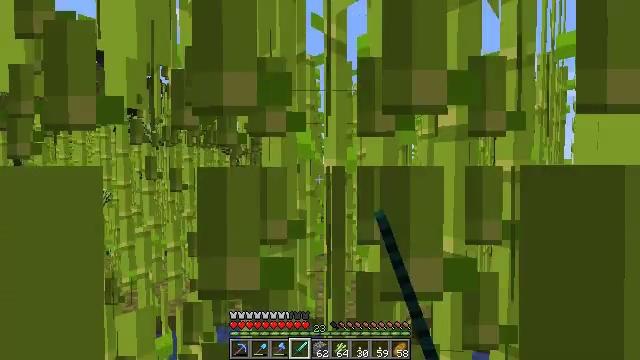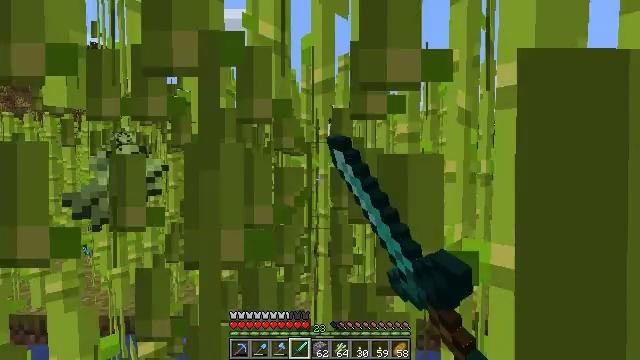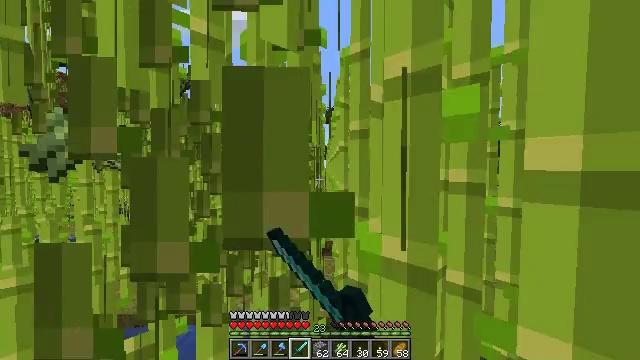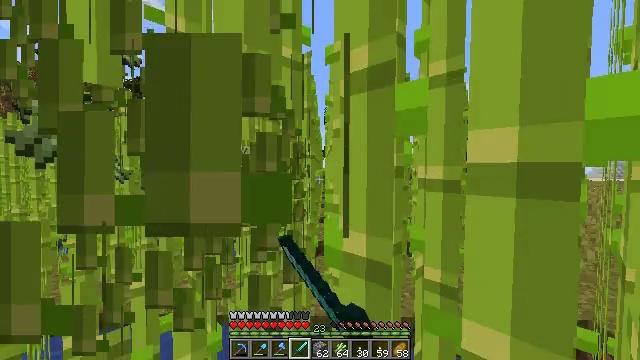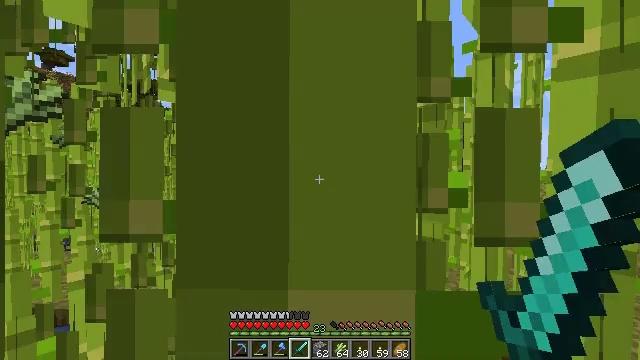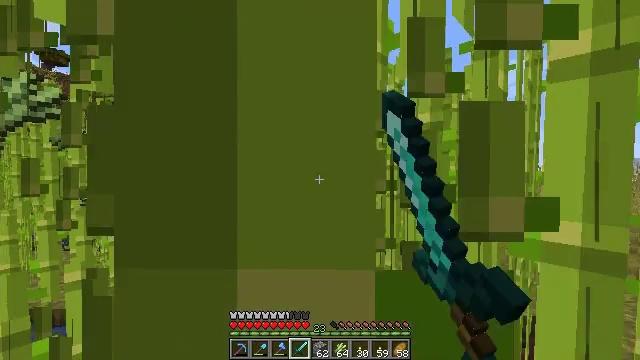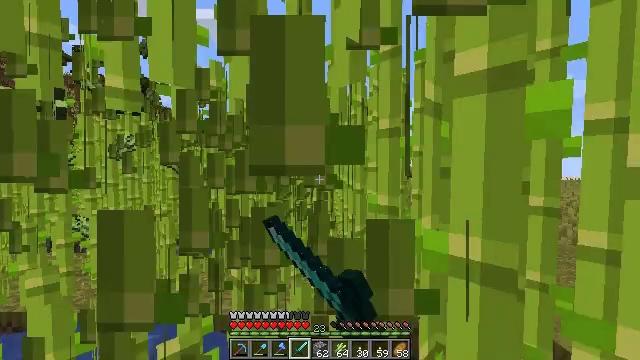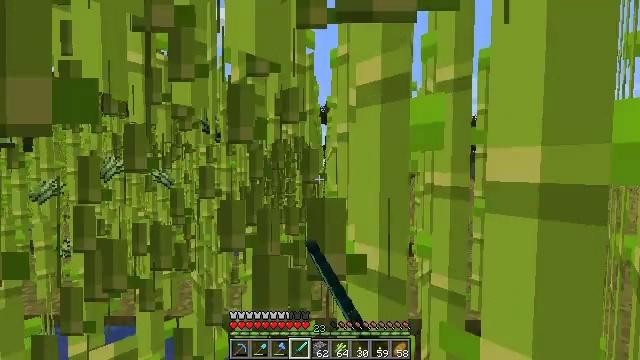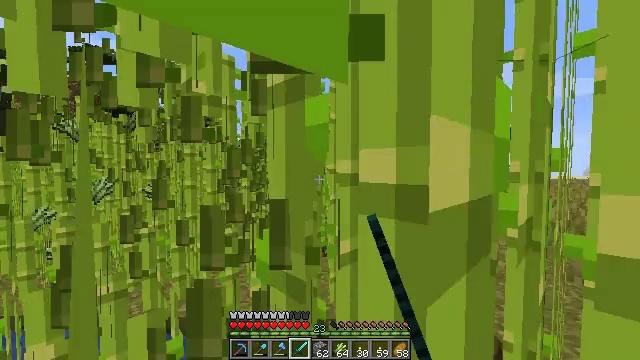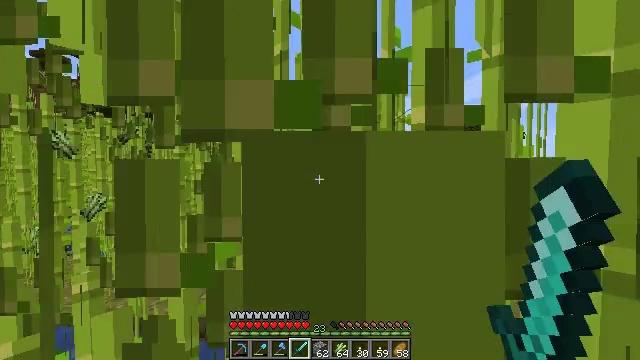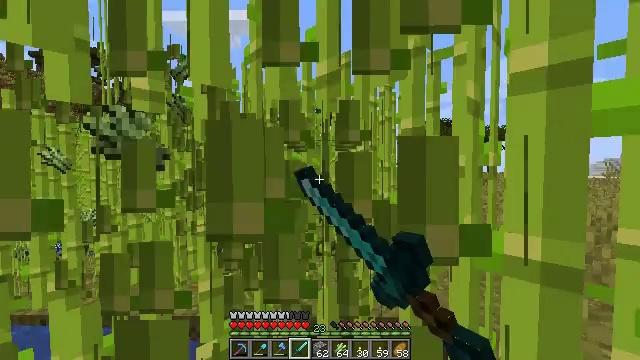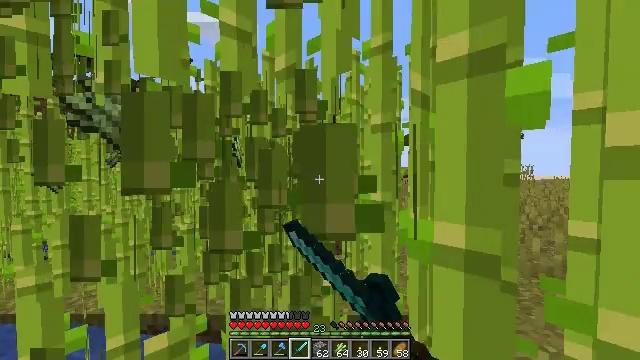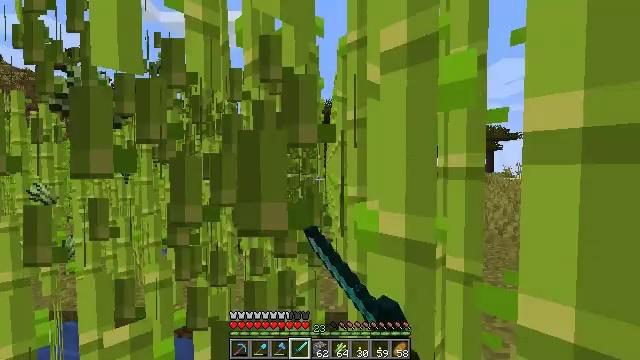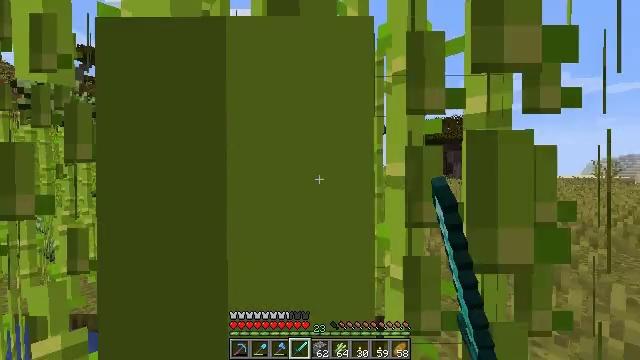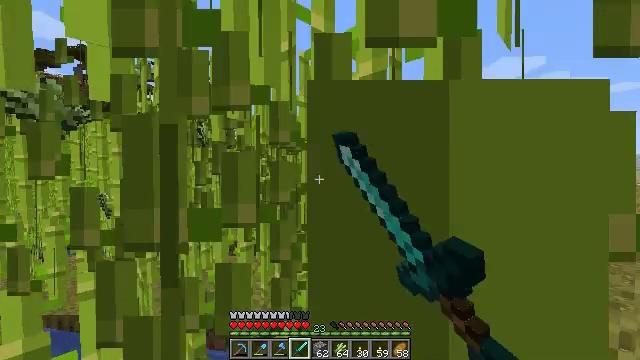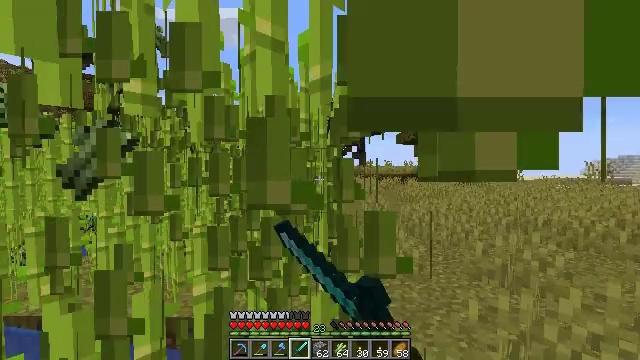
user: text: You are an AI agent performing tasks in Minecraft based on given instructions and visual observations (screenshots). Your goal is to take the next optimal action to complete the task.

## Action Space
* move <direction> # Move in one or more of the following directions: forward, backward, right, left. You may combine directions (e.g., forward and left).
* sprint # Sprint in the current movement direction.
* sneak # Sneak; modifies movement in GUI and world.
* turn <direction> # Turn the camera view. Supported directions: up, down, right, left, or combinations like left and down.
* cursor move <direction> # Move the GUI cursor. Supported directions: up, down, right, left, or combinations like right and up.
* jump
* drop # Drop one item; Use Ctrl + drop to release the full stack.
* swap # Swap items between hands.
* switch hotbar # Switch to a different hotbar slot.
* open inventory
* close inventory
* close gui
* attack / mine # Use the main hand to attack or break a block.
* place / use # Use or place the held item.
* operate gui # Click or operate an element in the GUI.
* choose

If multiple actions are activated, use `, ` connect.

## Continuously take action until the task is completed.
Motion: motion action
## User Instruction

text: Cut down the sugar cane stalks.
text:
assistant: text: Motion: move right, attack / mine
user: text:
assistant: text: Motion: move right, attack / mine
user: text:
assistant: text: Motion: move right, attack / mine
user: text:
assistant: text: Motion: move right, attack / mine
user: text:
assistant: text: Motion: move right, attack / mine
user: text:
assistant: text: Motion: move right, attack / mine
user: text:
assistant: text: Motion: move right, attack / mine
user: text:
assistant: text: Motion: move right, attack / mine
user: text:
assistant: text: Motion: move right, attack / mine
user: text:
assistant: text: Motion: move right, attack / mine
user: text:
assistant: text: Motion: move right, attack / mine
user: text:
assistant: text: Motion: move right, attack / mine
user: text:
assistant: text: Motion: move right, attack / mine
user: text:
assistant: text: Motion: move right, attack / mine
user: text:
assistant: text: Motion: move right, attack / mine
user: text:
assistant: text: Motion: move right, attack / mine
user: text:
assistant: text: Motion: move right, attack / mine
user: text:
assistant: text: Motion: move right, attack / mine
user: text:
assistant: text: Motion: move right, attack / mine
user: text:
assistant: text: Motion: move right, attack / mine
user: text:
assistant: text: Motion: move right, attack / mine
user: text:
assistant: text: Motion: move right, attack / mine
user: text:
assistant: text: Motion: move right, attack / mine
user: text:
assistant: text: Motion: move right, attack / mine
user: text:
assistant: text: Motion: move right, attack / mine
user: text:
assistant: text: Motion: no_op
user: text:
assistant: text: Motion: turn left and down
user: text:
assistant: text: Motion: turn left and down
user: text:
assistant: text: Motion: turn left
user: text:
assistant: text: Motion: turn left